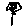
Label: flower